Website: lowes
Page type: newsletter-management
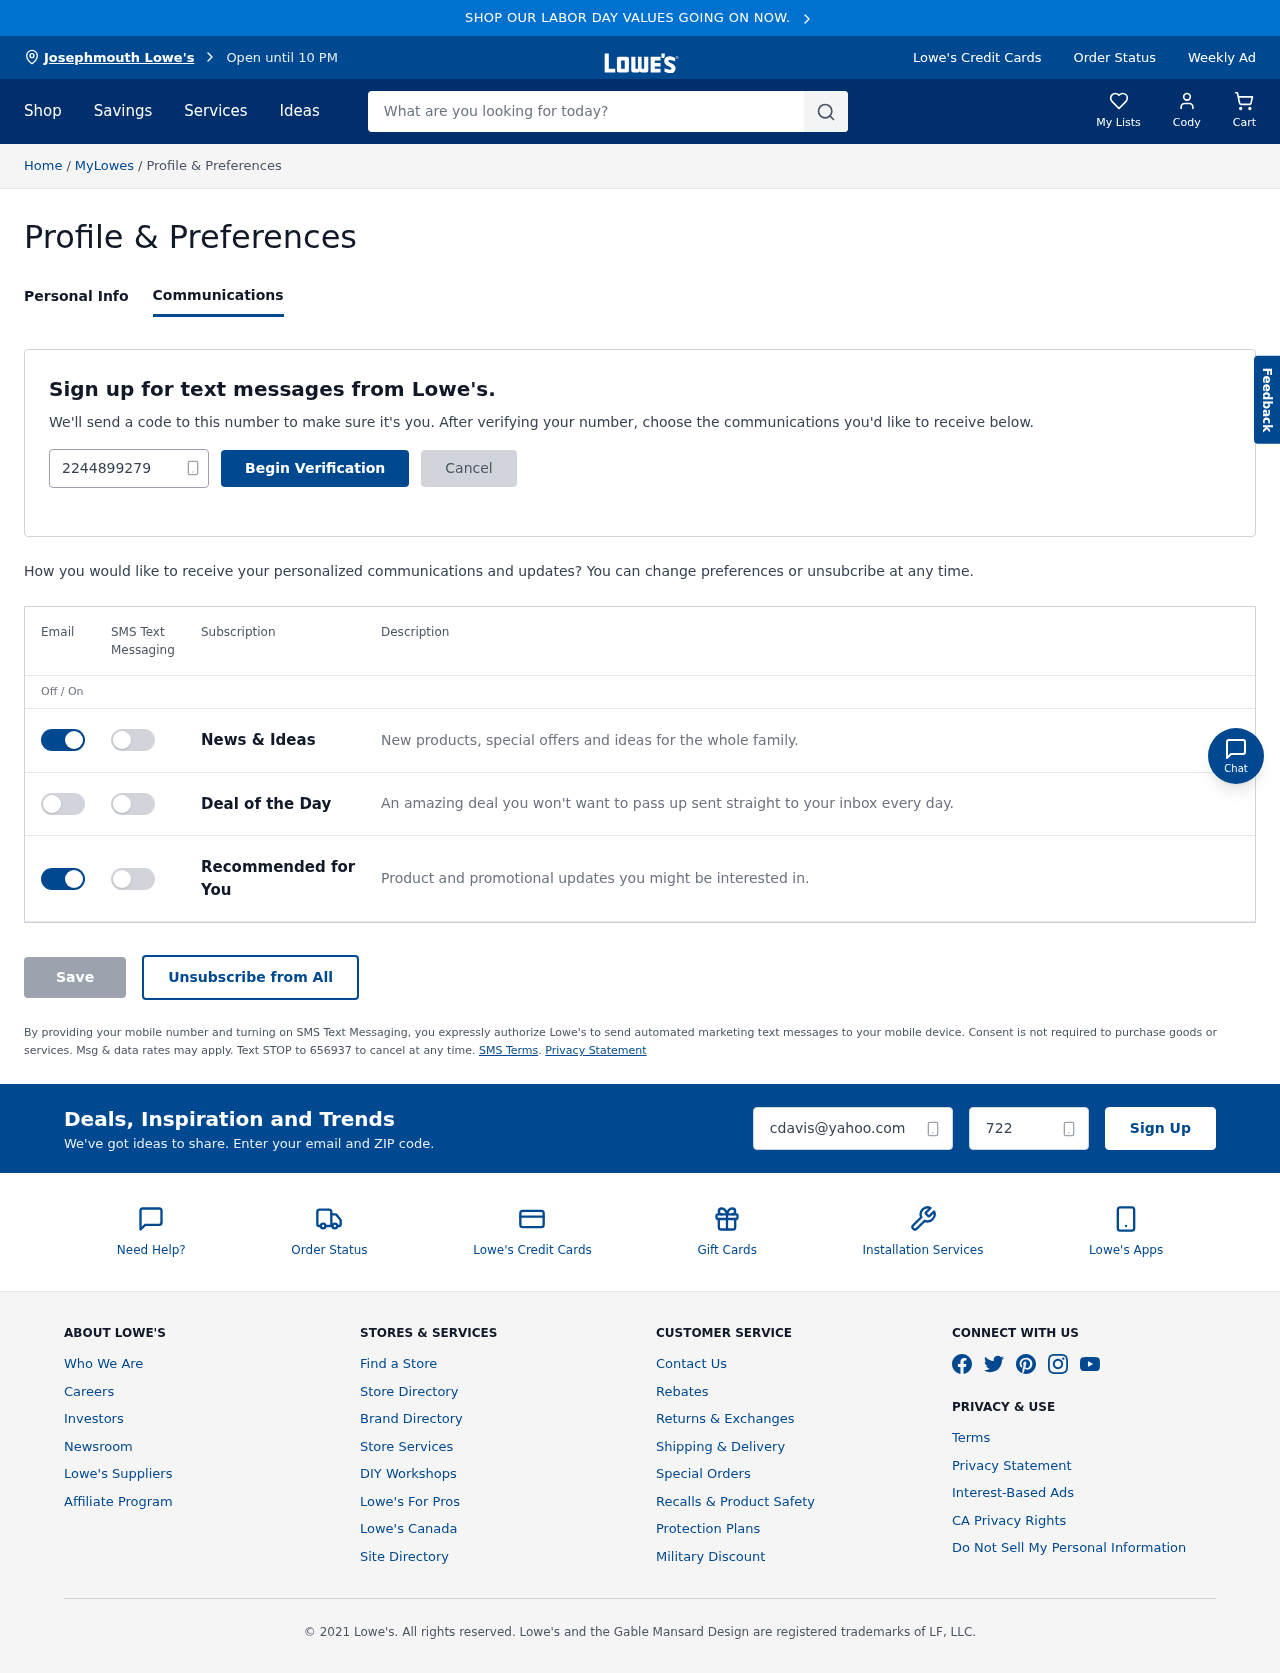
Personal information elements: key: PII_CITY
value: Josephmouth Lowe's
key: PII_EMAIL
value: cdavis@yahoo.com
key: PII_FIRSTNAME
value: Cody
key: PII_PHONE
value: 2244899279
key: PII_POSTCODE
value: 72237
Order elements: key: ORDER_NUM_ITEMS
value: Cart
Search elements: key: HEADER_SEARCH
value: What are you looking for today?